Field crop: maize
Growth stage: 1
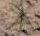
Species: salsola